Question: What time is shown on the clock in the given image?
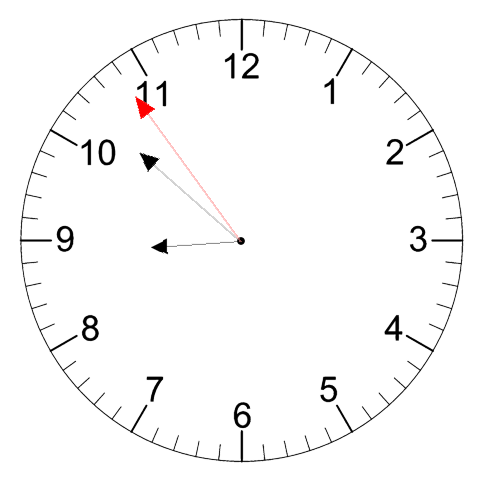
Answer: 08:51:54